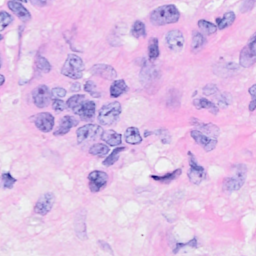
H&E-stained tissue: Breast